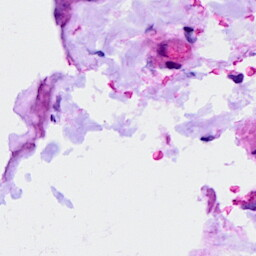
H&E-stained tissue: Ovarian